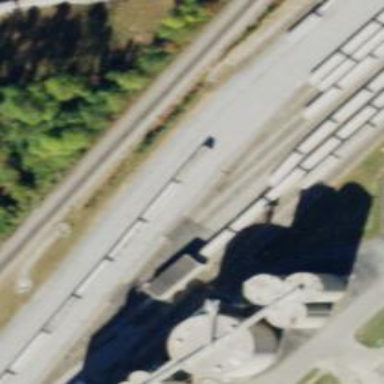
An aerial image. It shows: Railway spur for agricultural freight transportation.